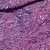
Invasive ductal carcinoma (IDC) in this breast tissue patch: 1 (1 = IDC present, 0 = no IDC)